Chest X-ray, AP view. Patient: 25 years old, sex F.
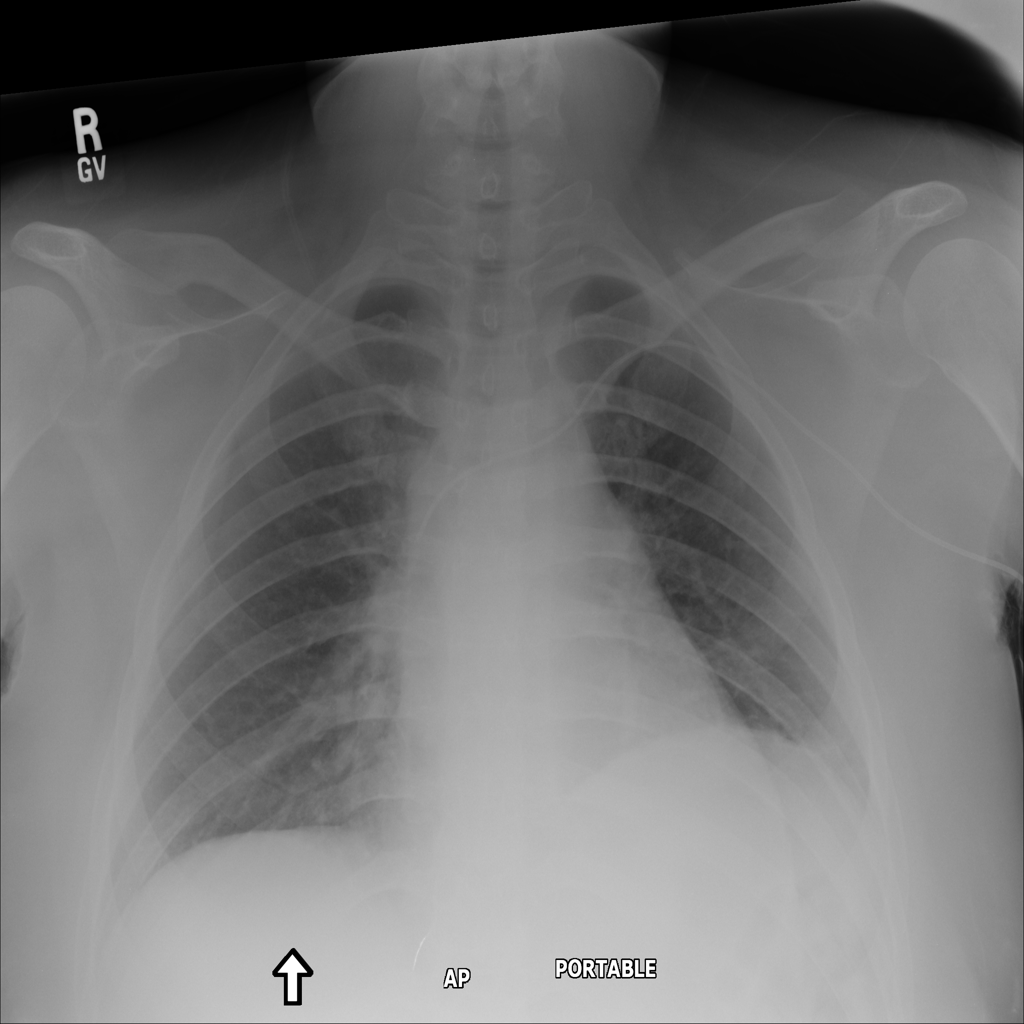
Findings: No Finding